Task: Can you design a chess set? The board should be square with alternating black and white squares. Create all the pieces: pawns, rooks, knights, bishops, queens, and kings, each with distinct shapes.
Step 4360:
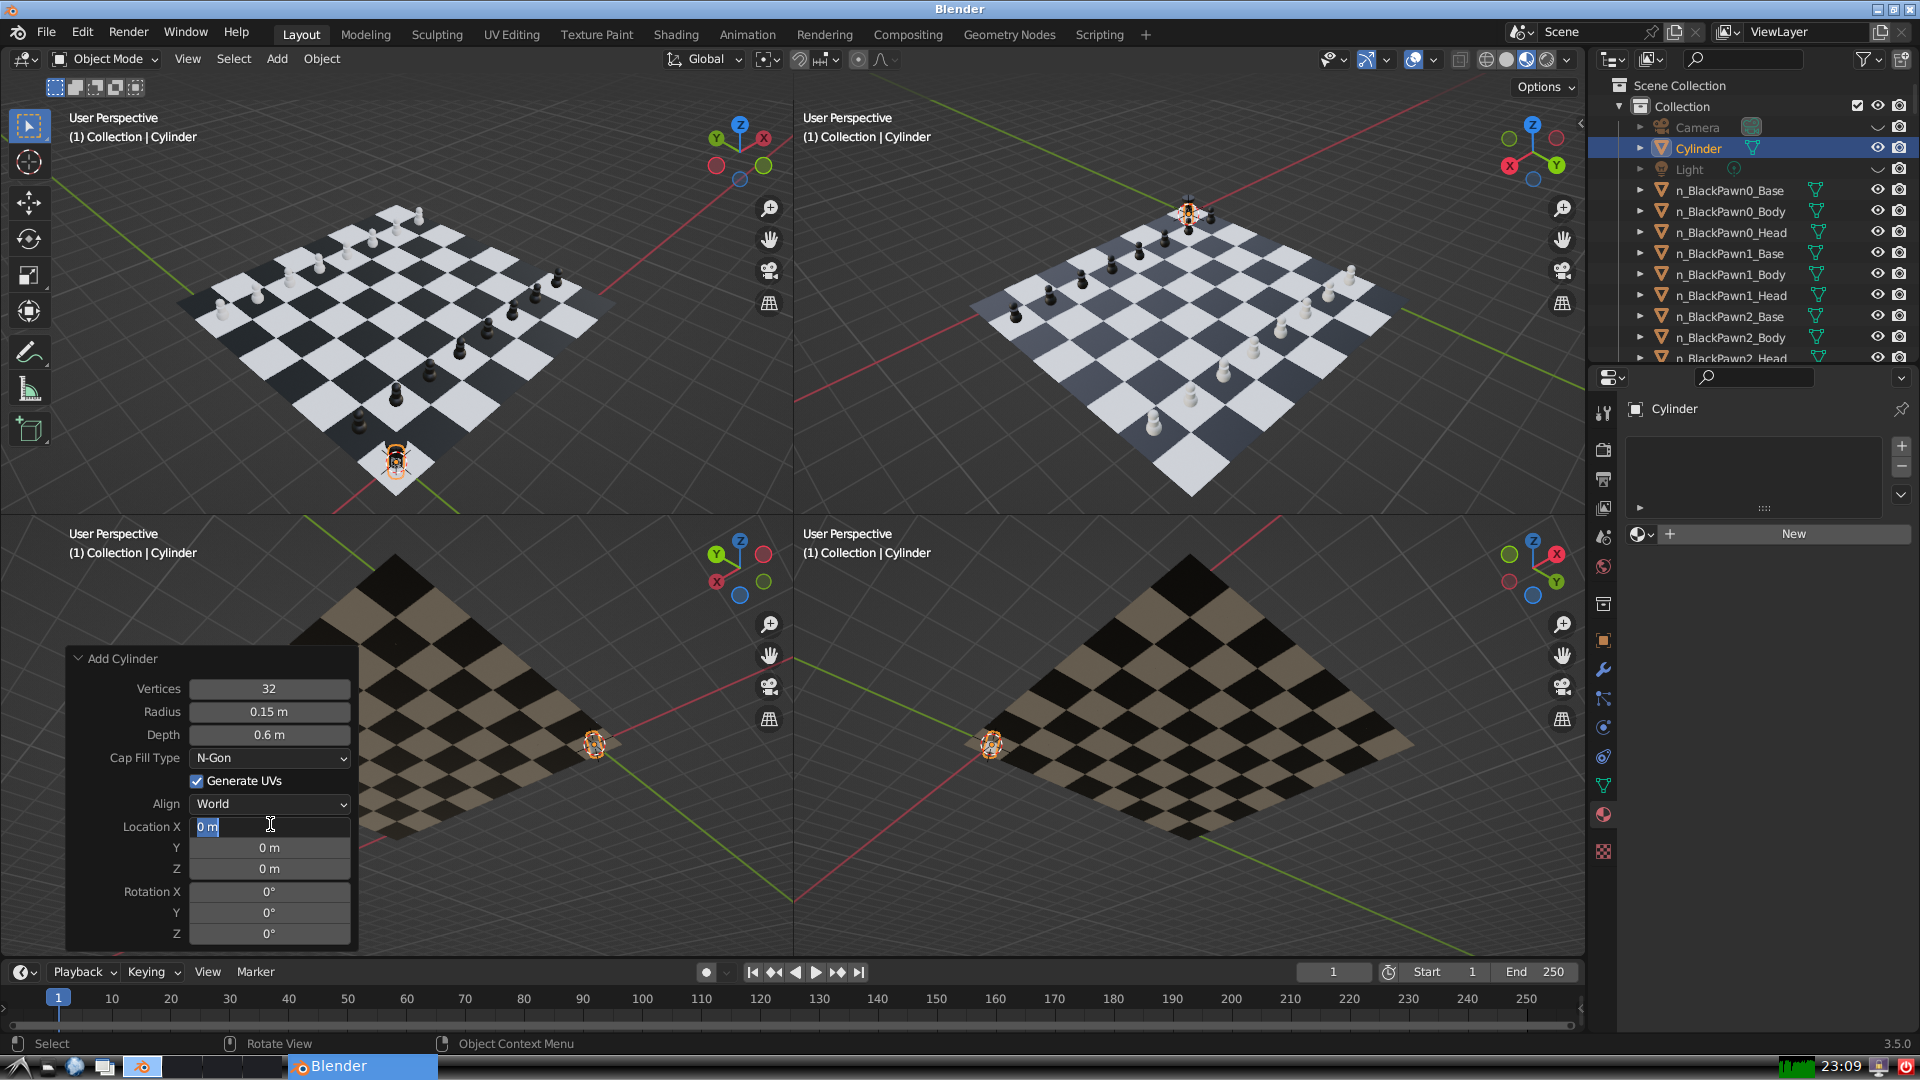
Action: input_text: 7.0